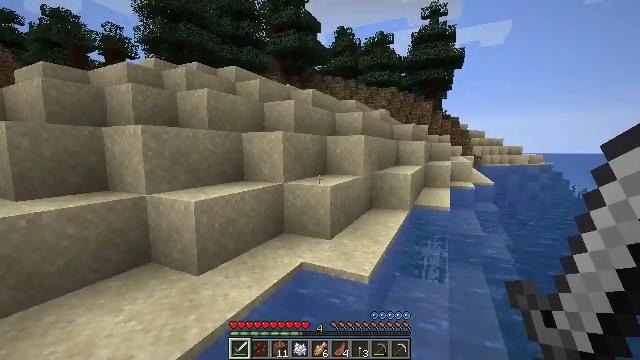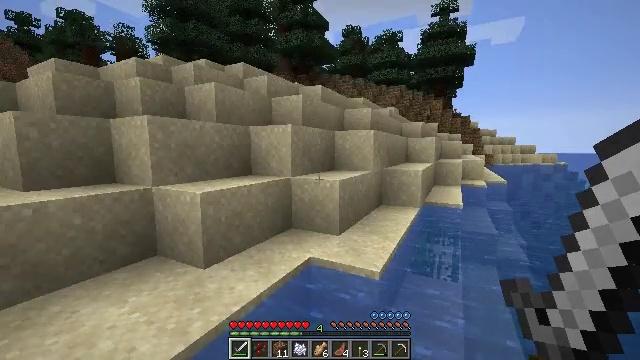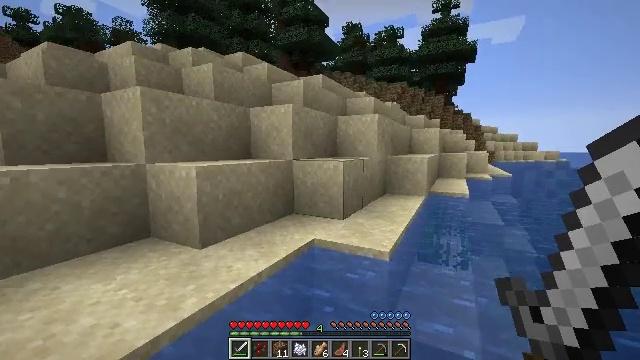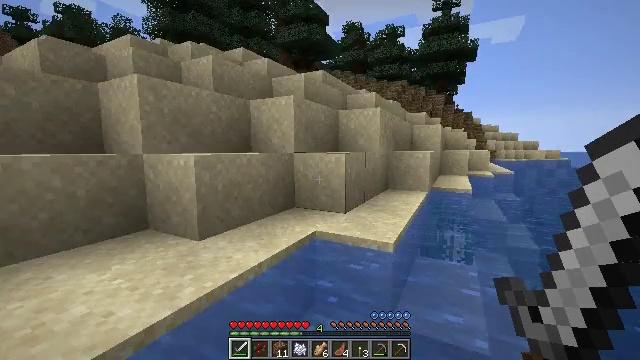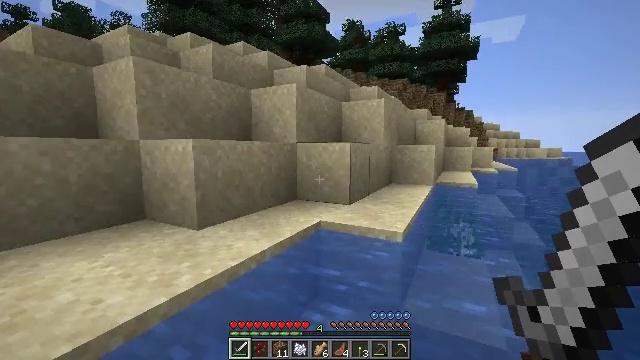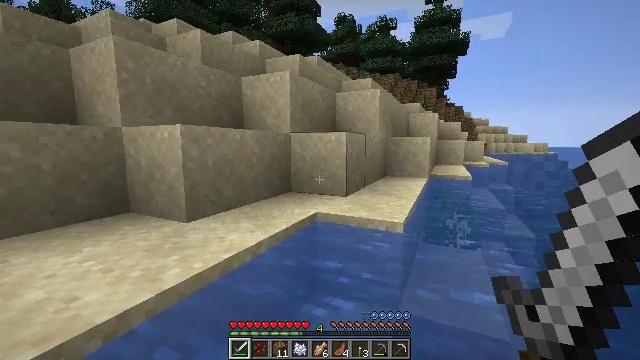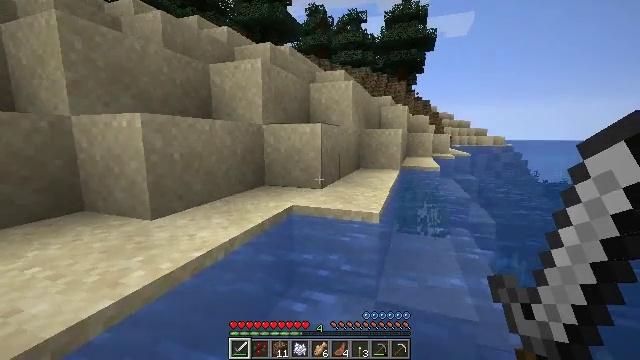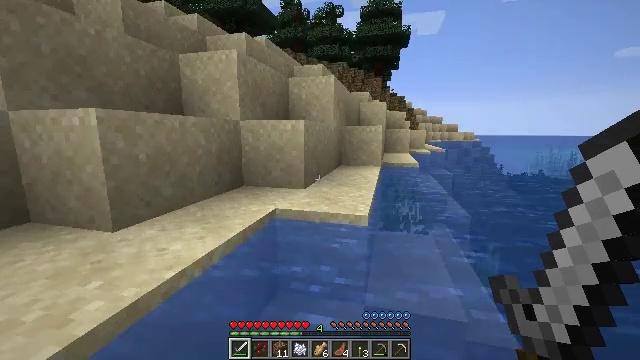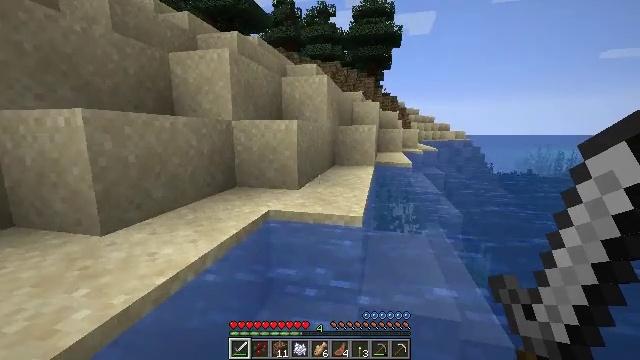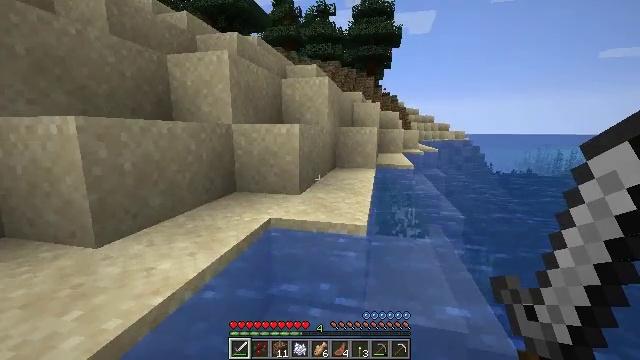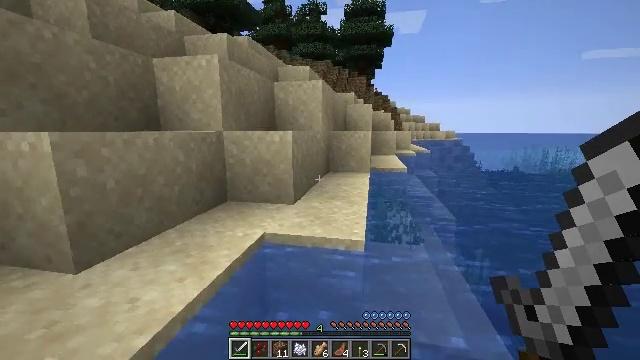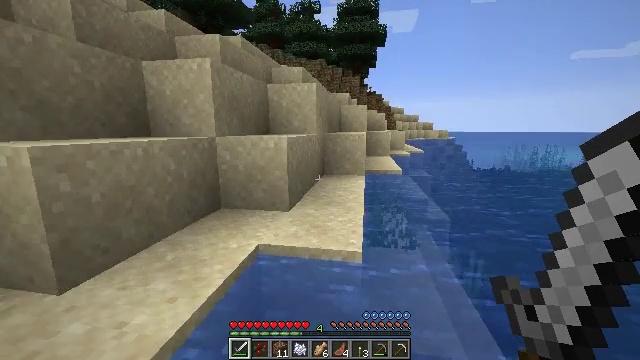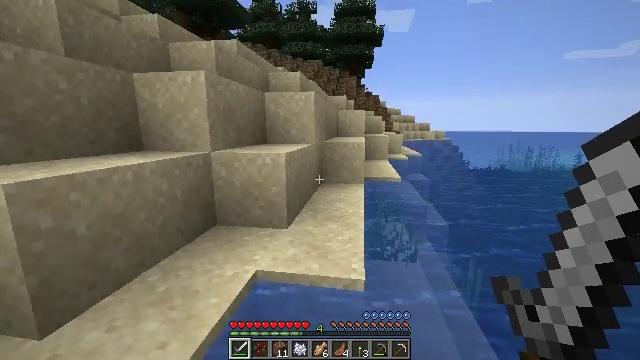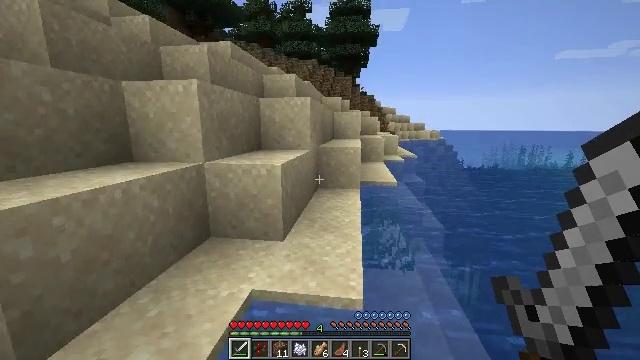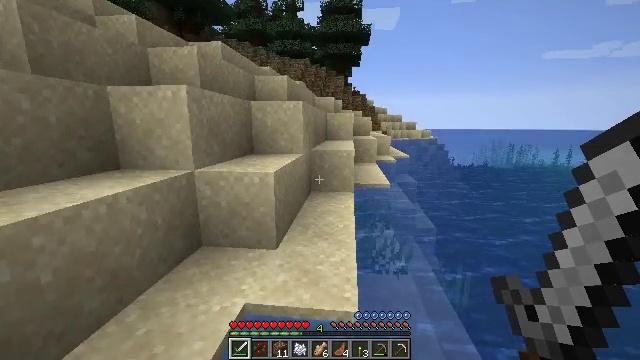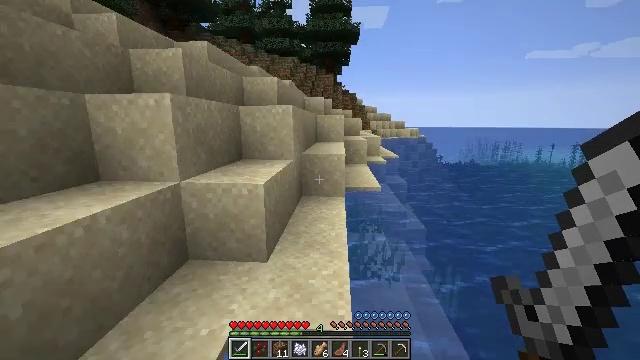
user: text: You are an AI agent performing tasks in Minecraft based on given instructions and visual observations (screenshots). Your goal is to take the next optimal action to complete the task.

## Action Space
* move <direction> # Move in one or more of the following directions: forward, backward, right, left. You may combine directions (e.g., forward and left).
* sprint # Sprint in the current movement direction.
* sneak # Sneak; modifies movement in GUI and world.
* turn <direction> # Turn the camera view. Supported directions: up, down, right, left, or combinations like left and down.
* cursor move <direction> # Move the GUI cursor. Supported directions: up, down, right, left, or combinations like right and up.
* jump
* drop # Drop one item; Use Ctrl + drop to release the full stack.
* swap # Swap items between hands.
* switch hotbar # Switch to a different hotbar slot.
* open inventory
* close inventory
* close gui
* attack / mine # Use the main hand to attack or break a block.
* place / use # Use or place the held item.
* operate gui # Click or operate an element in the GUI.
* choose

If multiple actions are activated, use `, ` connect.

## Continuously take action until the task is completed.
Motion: motion action
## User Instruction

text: Catch and defeat a cod.
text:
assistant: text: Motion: move forward and move left, turn left, jump
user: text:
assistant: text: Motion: move forward and move left, jump
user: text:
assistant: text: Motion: move forward and move left, jump
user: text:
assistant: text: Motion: move forward and move left, jump
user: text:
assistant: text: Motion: move forward, turn right, jump
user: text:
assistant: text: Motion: move forward, turn right and down, jump
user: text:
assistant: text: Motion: move forward, turn right and down, jump
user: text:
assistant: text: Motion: move forward, turn right, jump
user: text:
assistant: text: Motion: move forward, jump
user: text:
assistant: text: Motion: move forward, turn right, jump
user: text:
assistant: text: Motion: move forward, turn right, jump
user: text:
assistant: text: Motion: move forward, jump
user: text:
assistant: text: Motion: move forward, turn right, jump
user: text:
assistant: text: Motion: move forward, turn right, jump
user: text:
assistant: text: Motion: move forward, turn right, jump
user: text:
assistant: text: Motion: move forward, turn right, jump
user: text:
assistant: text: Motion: move forward, turn right, jump
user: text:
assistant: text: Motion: move forward, turn right, jump
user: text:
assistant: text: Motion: move forward, turn right, jump
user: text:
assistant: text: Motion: move forward, turn right, jump
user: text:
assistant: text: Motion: move forward, jump
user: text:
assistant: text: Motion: move forward, jump
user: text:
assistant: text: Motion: move forward, jump
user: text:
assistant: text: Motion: move forward, jump
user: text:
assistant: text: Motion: move forward, jump
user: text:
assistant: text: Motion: move forward, jump
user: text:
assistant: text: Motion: move forward, jump
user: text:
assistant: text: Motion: move forward, jump
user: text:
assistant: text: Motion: move forward, jump
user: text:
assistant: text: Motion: move forward, jump